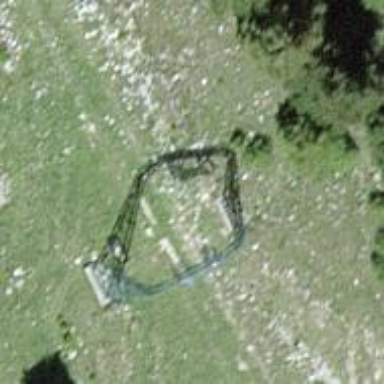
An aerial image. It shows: Pylon for aerialway.